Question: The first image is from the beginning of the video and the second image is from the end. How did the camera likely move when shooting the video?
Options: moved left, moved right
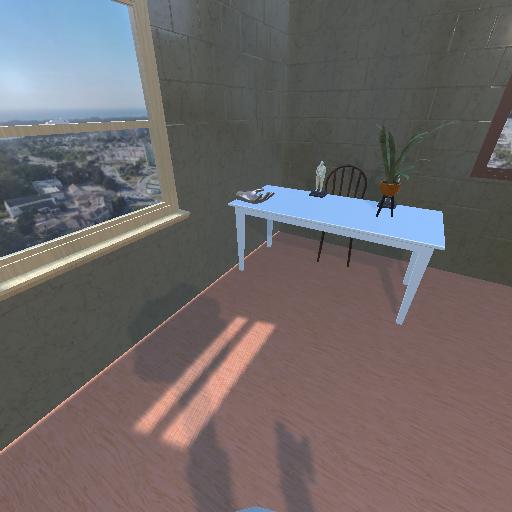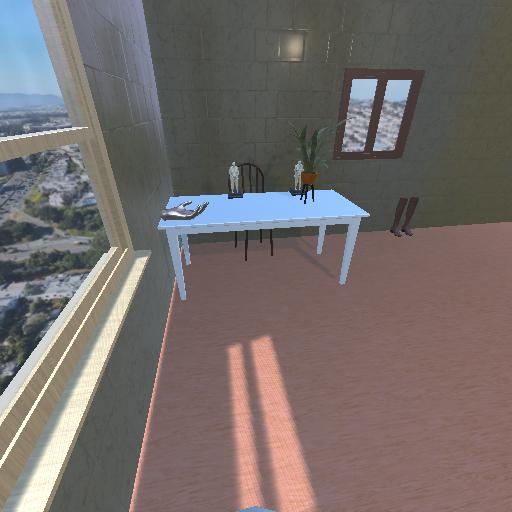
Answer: moved left